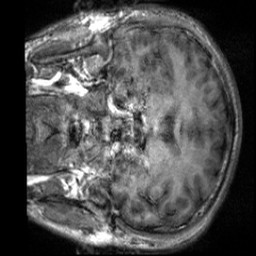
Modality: T1w
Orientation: coronal
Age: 22
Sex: male
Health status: healthy
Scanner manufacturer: siemens
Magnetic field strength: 3 T
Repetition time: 2 s
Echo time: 0.00232 s